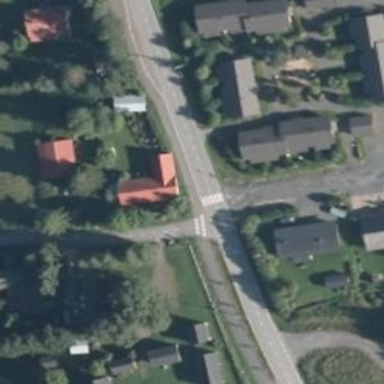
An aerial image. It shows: Asphalt cycleway.